Question: I was trying to position a 'JProgressBar' to the bottom of the window's screen. I have tried using 'setVerticalAlignment' and 'setHorizontalAlignment'. When doing so a syntax error appears.
To make it clear my goal is to put a progress bar at the bottom of the window.

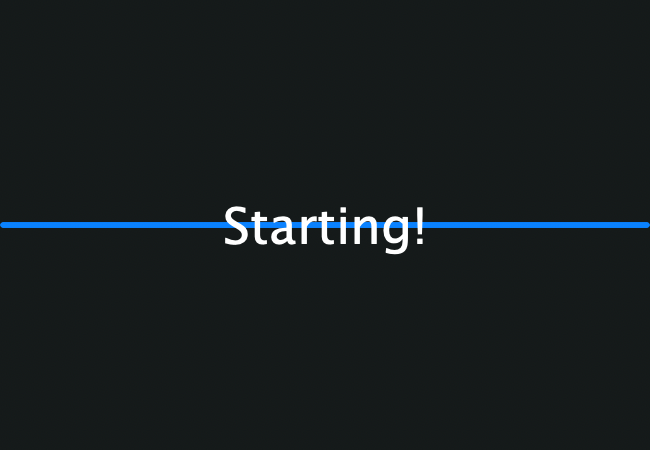
Answer: An easy way is to set the parent container to have a 'BorderLayout', then 'panel.add(progressBar, BorderLayout.PAGE_END);' will make the progress bar appear at the bottom.